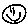
Label: smiley face